Question: So I've got this layout scenario that I havent found any desirable solution for. I've made a paint of it, i hope it's understandable.

Right now my ListView is always above the LinearLayout at the bottom. When the ListView has few items, the TextView is just below and it looks fine. However when it has many items, it crushes the TextView in between, which should always be there no matter what, between the LW and bottom container.
Could anyone give me a xml example that achieves just this?
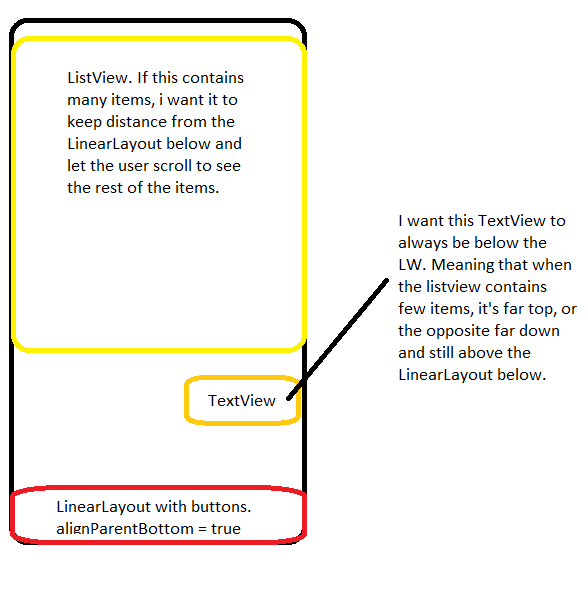
Answer: You can wrap the 'ListView' inside a 'LinearLayout' and set weights to this 'Linearlayout', the 'TextView' and the bottom 'LinearLayout'. (You have to wrap the ListView inside a 'LinearLayout' because you can't apply weights to a 'ListView').